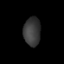
Tissue: lung
Cell type: Endothelial cells
Senescence score: 0.641
Nuclear area (px): 477
Mean DAPI intensity: 57.927